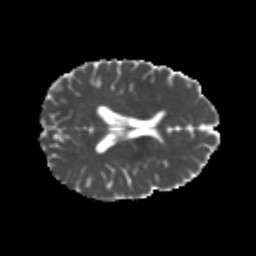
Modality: MD
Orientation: axial
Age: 22
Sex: male
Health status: healthy
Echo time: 0.074 s